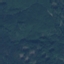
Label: Forest